Field crop: maize
Growth stage: 2
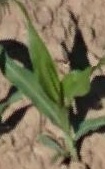
Species: maize